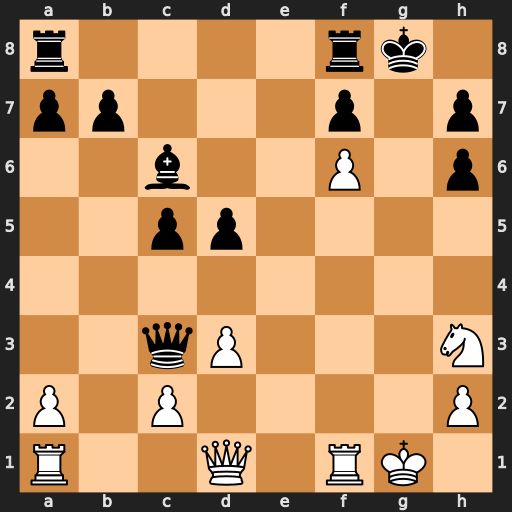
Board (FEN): r4rk1/pp3p1p/2b2P1p/2pp4/8/2qP3N/P1P4P/R2Q1RK1
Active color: w
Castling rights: -
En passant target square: -
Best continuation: Qg4+ Kh8 Qg7#